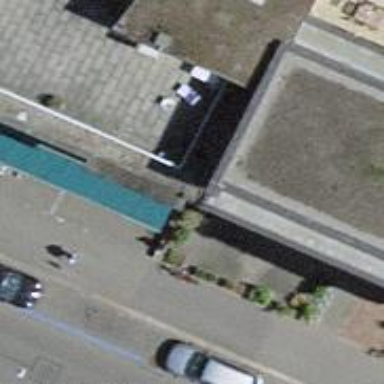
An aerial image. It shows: Post box is visible.